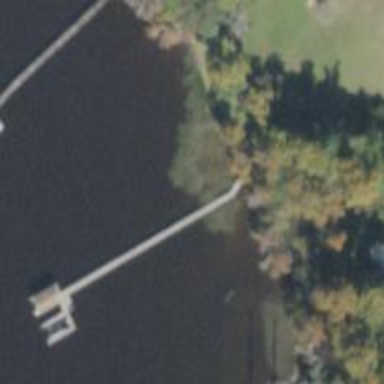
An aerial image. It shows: Man-made pier.